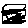
Label: sun